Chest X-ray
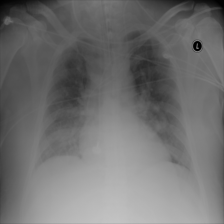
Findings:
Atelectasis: negative
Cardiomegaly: negative
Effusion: negative
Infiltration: negative
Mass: negative
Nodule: negative
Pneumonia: negative
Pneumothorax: negative
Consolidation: negative
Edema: positive
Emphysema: negative
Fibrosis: negative
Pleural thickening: negative
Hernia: negative